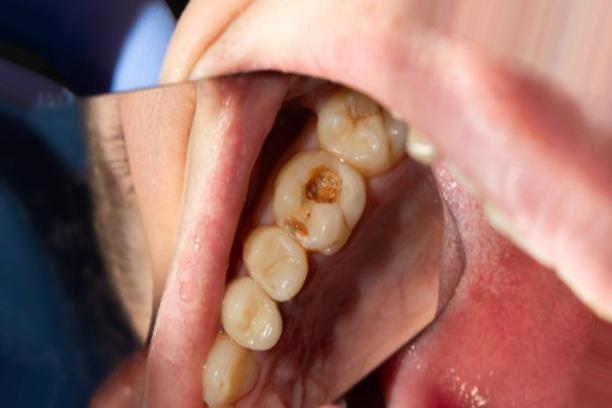
Condition: Caries